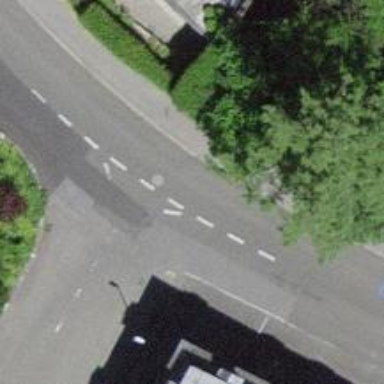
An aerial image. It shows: Unmarked road crossing.